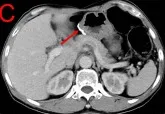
CECT after immunotherapy combined with chemotherapy. (C, D) Tumor condition after six cycles of gemcitabine + S-1 + Tislelizumab in January 2024.
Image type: radiology (ct)